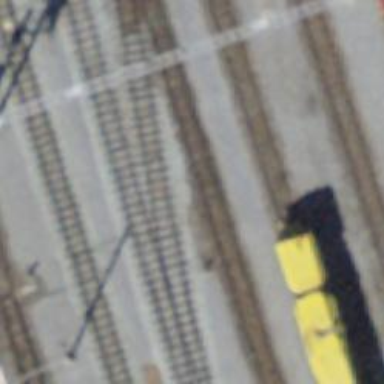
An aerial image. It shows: Narrow-gauge railway siding with electrified contact line. The siding has one track.